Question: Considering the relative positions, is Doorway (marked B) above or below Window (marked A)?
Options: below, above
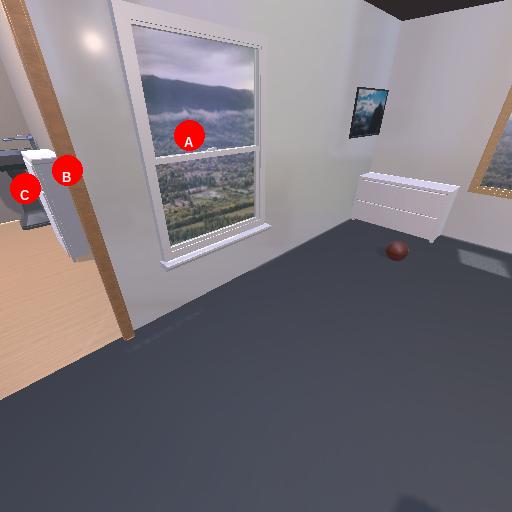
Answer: below